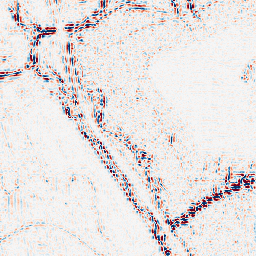
Category: wavelet
Decomposition family: wavelet_biorthogonal
Decomposition parameters: wavelet: bior2.4
level: 2
Upsampling method: linear_exact
Upsampling parameters: scale: 2
Upsampling scale: 2